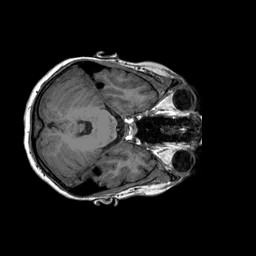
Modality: T1w
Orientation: coronal
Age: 12
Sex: male
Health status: ill